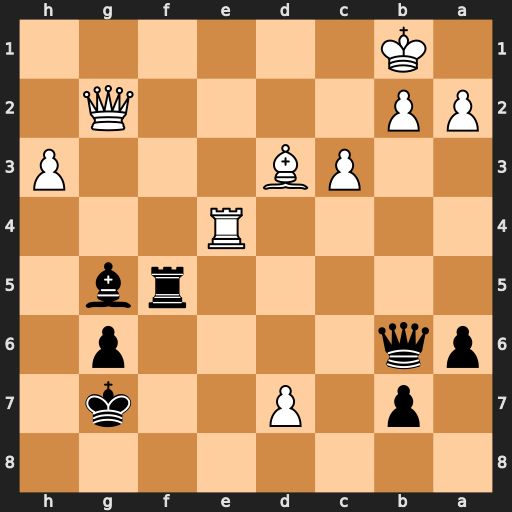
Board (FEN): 8/1p1P2k1/pq4p1/5rb1/4R3/2PB3P/PP4Q1/1K6
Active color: b
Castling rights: -
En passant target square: -
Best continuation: Rf2 Qxf2 Qxf2